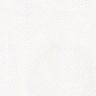
Metastatic tissue present: no